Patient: sex F, age 37
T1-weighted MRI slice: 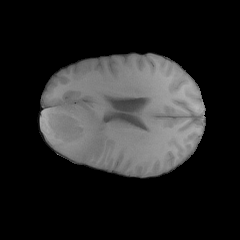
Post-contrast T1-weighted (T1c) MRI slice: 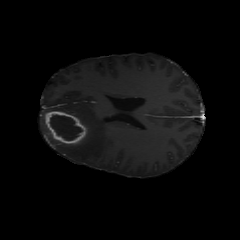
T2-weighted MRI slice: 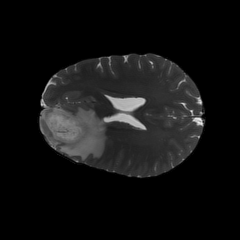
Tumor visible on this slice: yes
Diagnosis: Glioblastoma, IDH-wildtype
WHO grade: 4